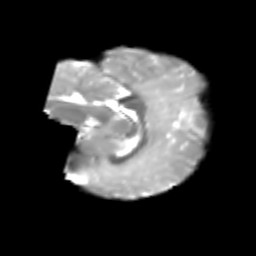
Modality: T2w
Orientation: sagittal
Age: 6
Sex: female
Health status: healthy